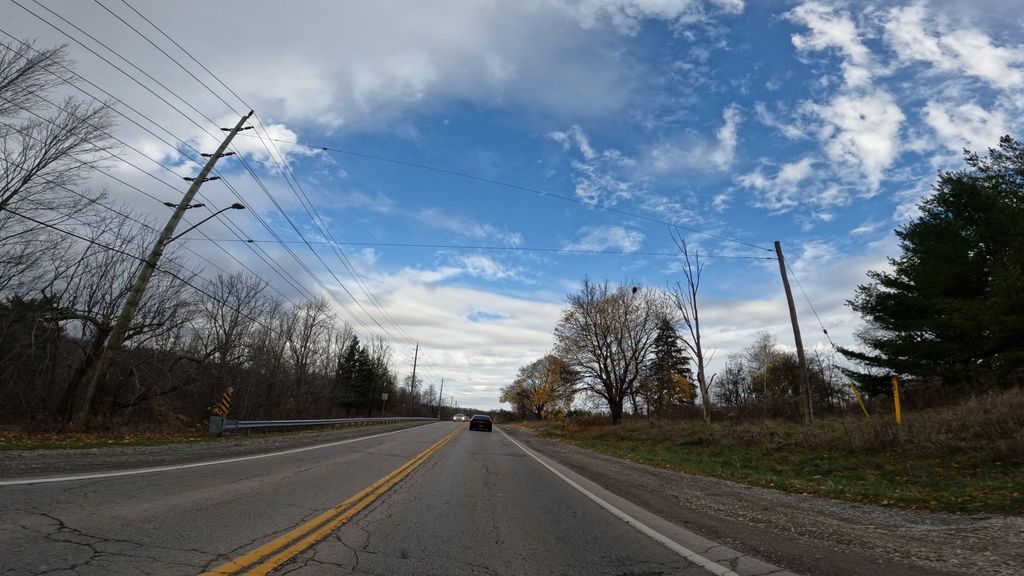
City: hamilton